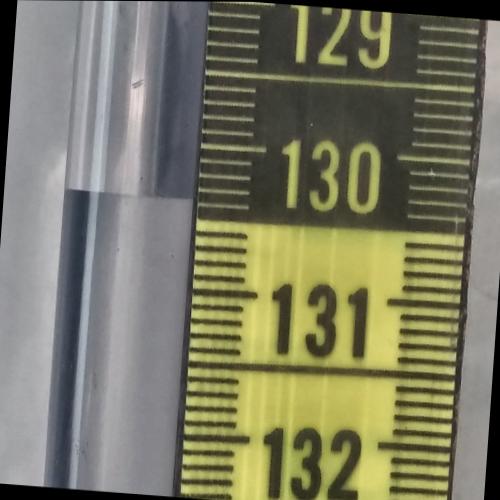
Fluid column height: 130.4 cm